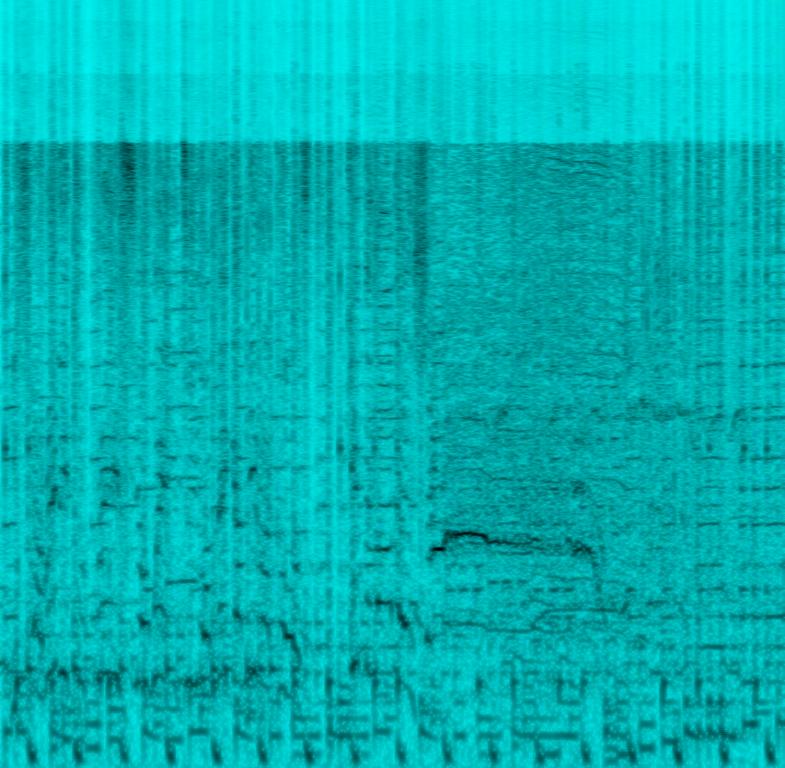
The low quality recording features a flat male vocal singing over tinny wooden percussions, punchy "4 on the floor" kick pattern, groovy bass, long crash cymbal, shimmering shakers, syncopated snare hits and electric guitar melody. In the first half of the loop, there is a short snippet of crowd cheering and clapping over brass melody. It sounds fun, happy and energetic.